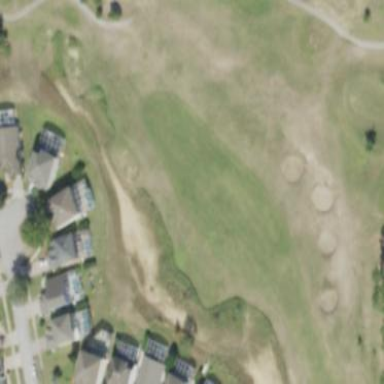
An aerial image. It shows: Bunker filled with sand on golf course.